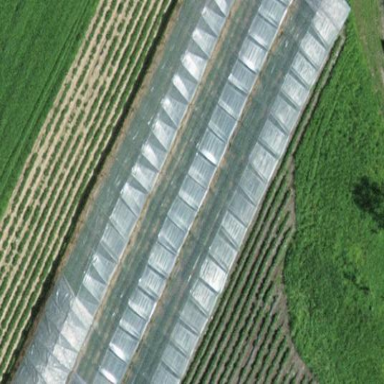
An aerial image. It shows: Greenhouse.